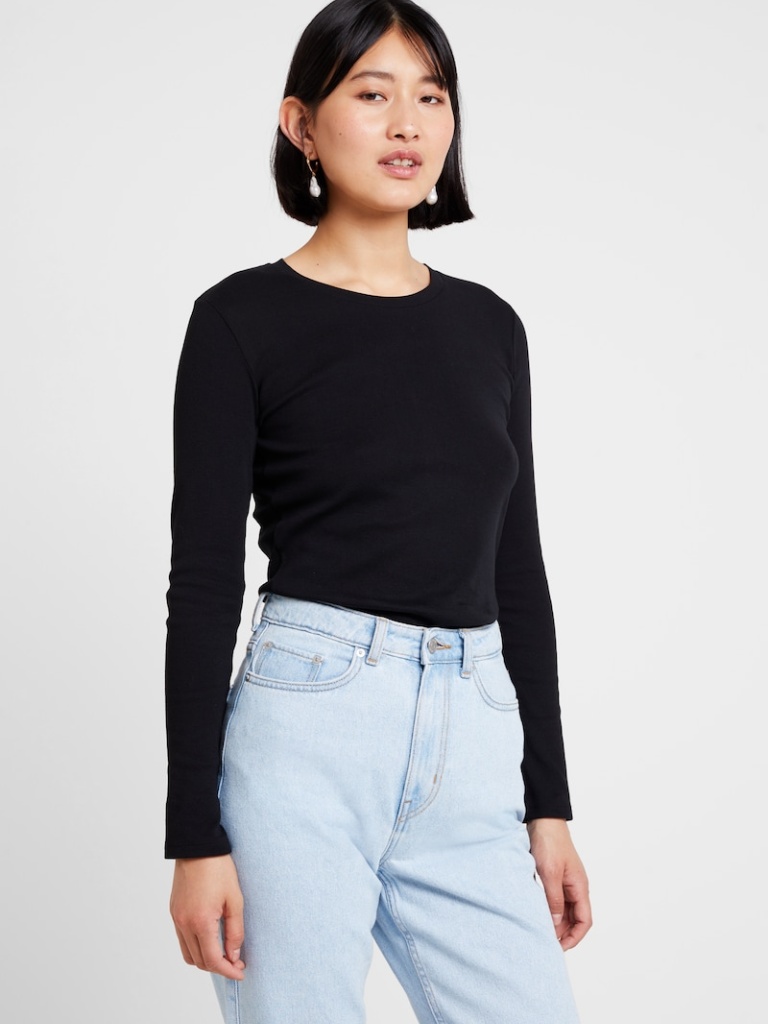
cotton fitted a long-sleeved with the sleeves down hip length Fully Tucked in crew t-shirt